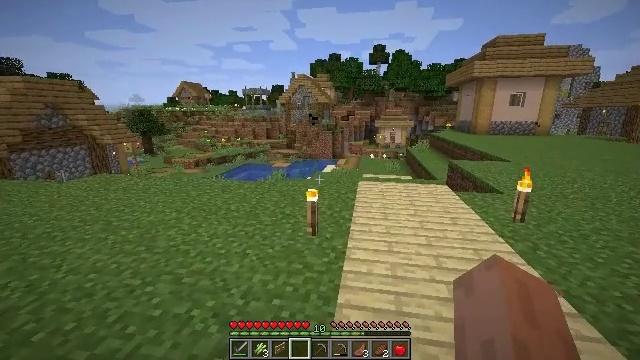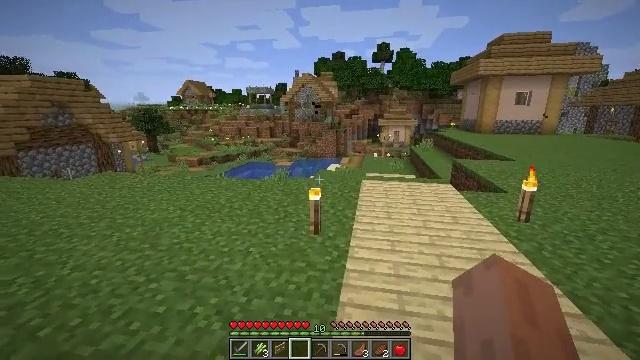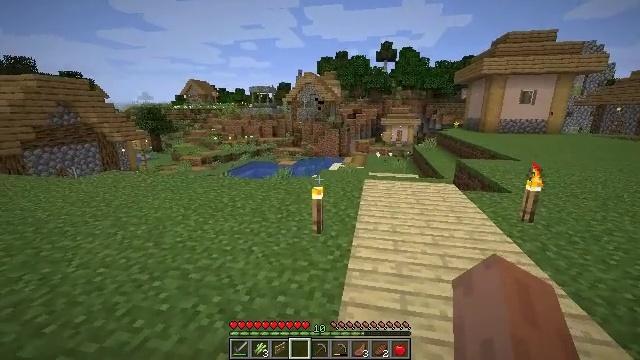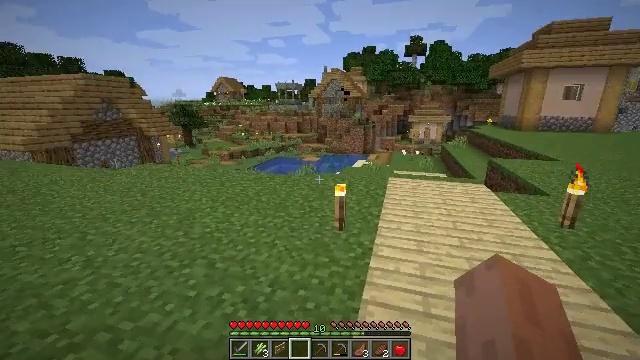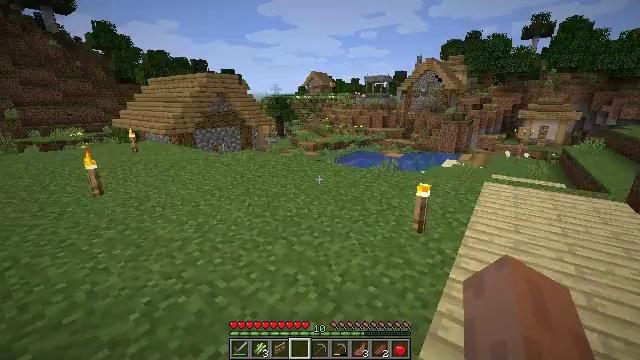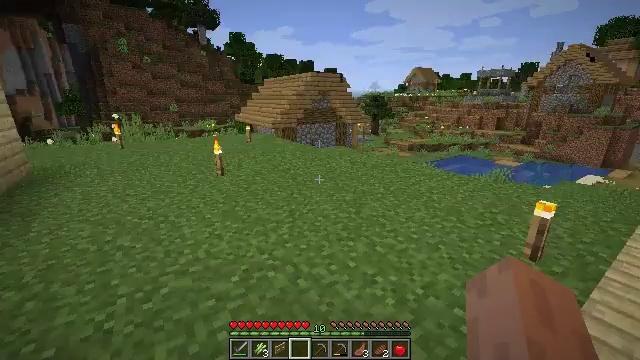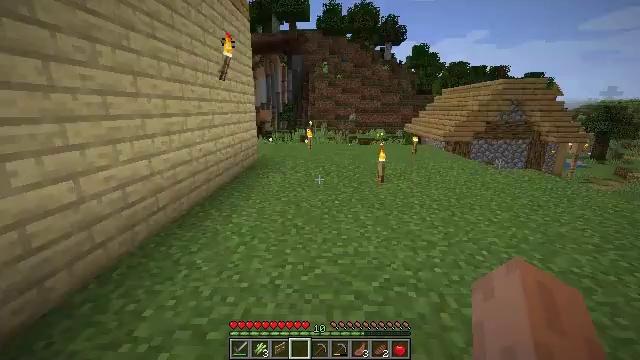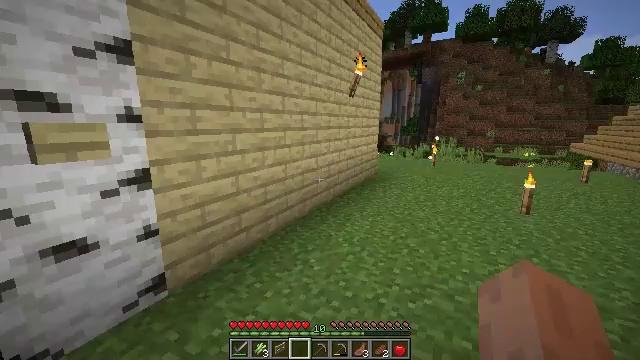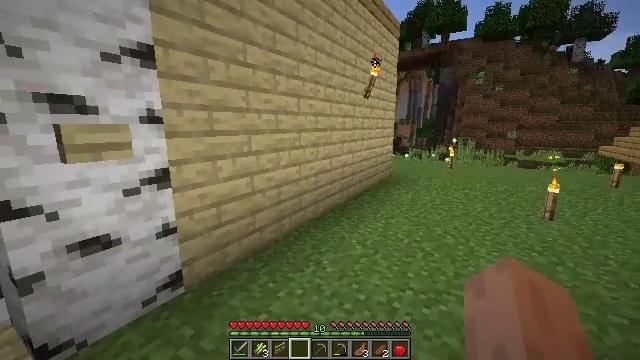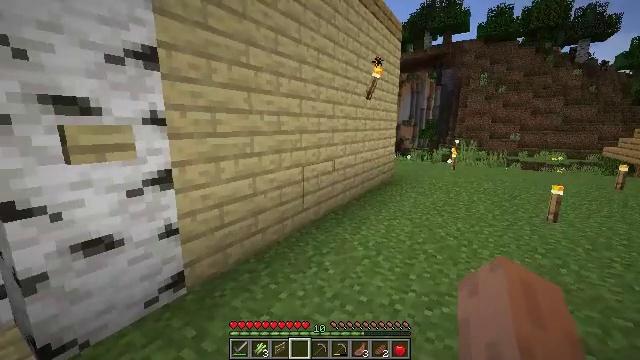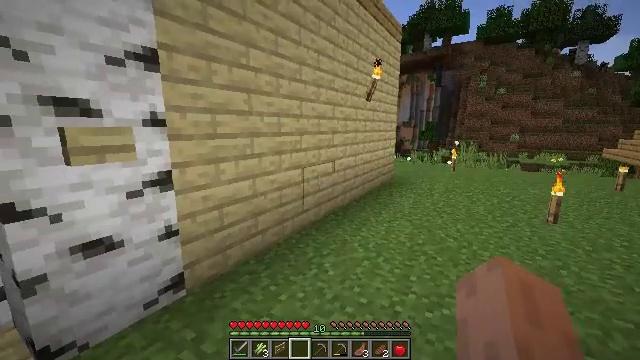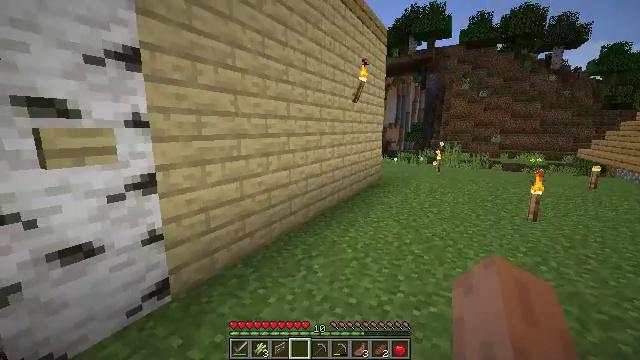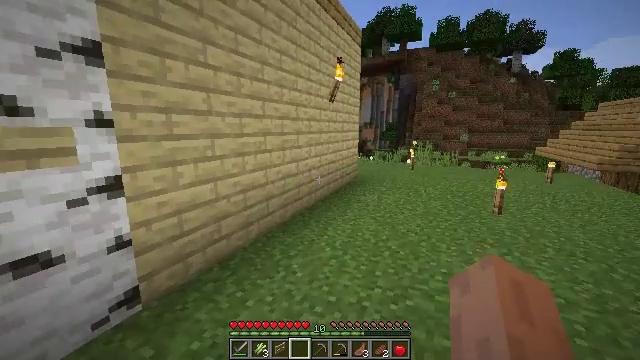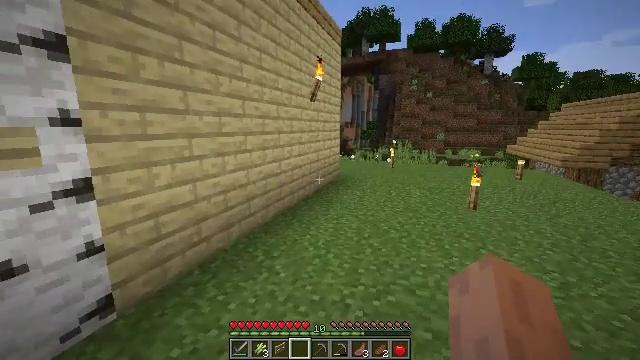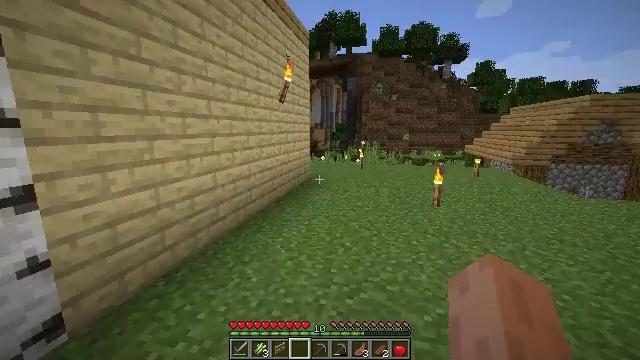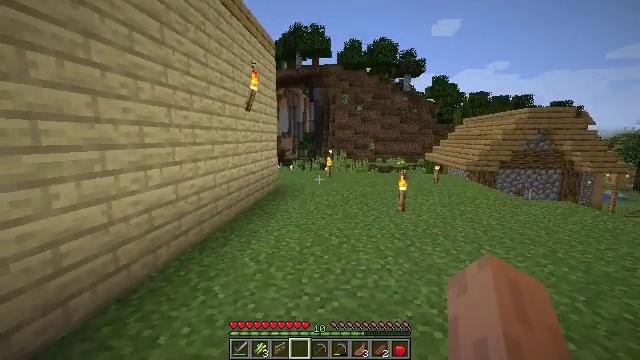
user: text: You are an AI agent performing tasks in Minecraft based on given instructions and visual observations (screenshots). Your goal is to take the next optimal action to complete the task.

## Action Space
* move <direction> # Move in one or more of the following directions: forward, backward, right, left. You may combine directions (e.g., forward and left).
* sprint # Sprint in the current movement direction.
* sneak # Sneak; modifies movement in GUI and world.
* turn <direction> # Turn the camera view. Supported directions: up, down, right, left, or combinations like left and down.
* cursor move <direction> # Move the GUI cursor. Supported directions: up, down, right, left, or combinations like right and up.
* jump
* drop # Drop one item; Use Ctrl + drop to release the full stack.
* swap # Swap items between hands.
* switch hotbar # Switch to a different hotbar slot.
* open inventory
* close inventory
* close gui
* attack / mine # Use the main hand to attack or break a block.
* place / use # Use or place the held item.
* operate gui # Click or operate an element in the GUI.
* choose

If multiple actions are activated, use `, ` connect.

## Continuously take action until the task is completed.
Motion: motion action
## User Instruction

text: Mine the birch fence to collect it.
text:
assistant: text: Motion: no_op
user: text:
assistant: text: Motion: no_op
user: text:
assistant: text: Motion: turn left
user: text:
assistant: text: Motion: turn left and down
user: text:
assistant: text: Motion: turn left
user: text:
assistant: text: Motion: turn left and up
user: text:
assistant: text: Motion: turn left and up
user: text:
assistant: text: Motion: turn left
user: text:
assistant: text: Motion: no_op
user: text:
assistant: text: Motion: no_op
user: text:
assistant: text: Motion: turn right
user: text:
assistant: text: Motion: turn right
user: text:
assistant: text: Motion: turn right
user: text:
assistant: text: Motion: turn right
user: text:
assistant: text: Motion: turn right and up
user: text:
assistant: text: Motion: move forward
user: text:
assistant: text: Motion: move forward
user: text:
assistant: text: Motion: move forward, turn right
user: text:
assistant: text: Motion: move forward
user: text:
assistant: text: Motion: move forward, turn left
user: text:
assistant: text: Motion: move forward
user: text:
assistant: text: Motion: move forward
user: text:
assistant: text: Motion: move forward
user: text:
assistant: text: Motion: move forward
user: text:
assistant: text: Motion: move forward
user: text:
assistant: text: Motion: move forward
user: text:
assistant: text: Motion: move forward
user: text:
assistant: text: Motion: move forward
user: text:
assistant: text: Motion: move forward
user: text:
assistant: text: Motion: move forward